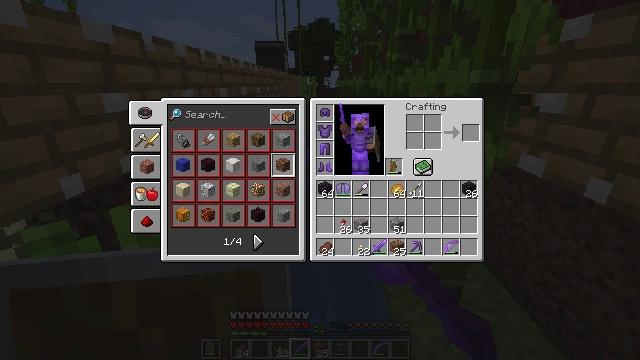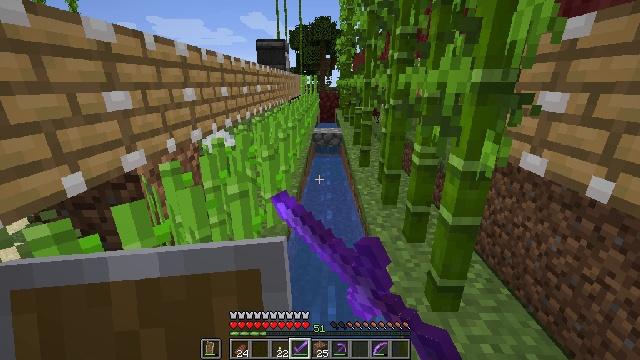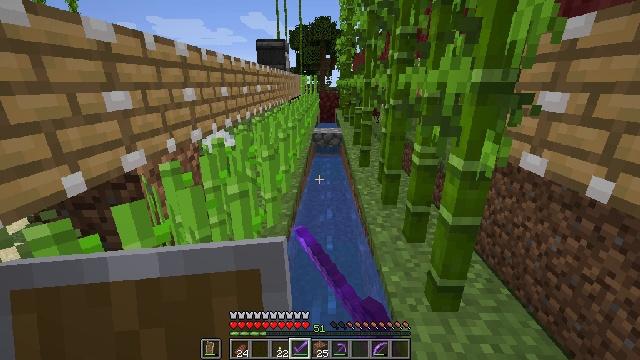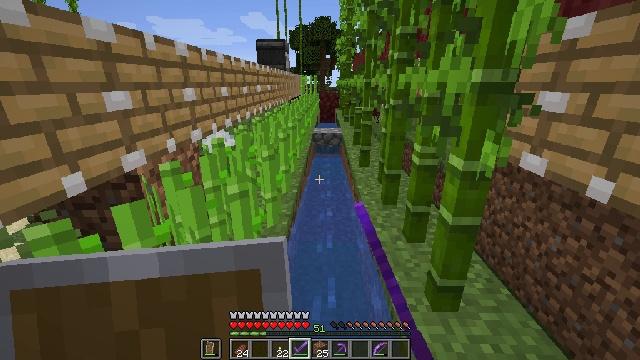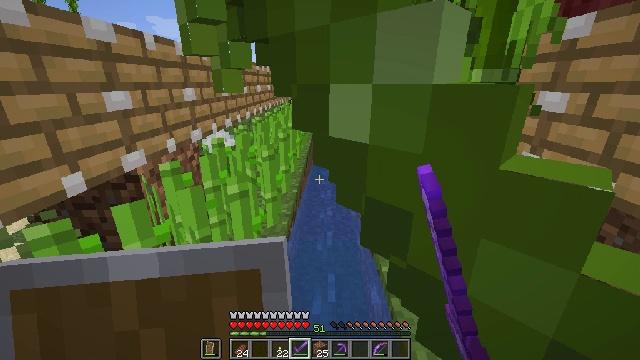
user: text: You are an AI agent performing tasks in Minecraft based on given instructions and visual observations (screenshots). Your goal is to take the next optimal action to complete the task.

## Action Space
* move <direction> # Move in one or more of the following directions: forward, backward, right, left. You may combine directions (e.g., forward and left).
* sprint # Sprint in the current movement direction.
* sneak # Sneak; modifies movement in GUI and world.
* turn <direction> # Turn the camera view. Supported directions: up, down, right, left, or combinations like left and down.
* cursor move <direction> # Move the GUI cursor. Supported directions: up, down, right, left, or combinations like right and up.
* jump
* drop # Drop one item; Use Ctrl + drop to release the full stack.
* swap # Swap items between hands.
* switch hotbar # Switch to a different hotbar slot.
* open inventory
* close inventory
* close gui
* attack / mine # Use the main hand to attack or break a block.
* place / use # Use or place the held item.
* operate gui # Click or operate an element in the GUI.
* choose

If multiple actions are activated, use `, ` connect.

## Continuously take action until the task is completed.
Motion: motion action
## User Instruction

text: Remove a bamboo from the inventory.
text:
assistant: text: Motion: open inventory
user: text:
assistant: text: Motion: open inventory
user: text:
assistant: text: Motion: open inventory
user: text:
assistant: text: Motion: no_op
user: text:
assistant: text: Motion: no_op